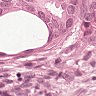
Metastatic tissue present: yes